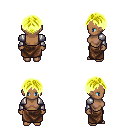
a pixel art fantasy rpg character, female body template, human, dark skin, steel arm armor, robe skirt, gold parted hairstyle, four views (front, back, left, right), 2x2 character sprite sheet, small pixel art, hard edges, no anti-aliasing